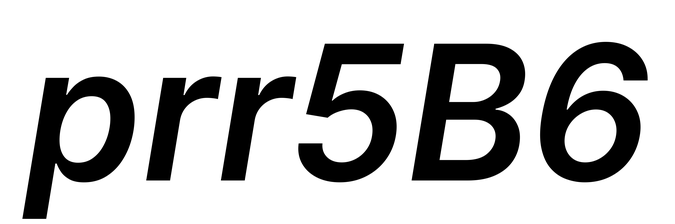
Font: Inter-Italic_SemiBold_Italic